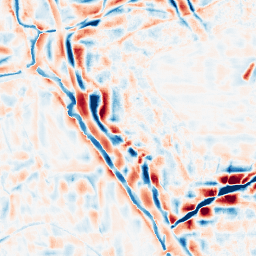
Category: wavelet
Decomposition family: wavelet_reverse_biorthogonal
Decomposition parameters: wavelet: rbio5.5
level: 4
Upsampling method: quintic
Upsampling parameters: scale: 4
Upsampling scale: 4